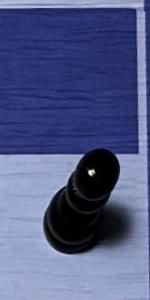
Label: Pawn_Black